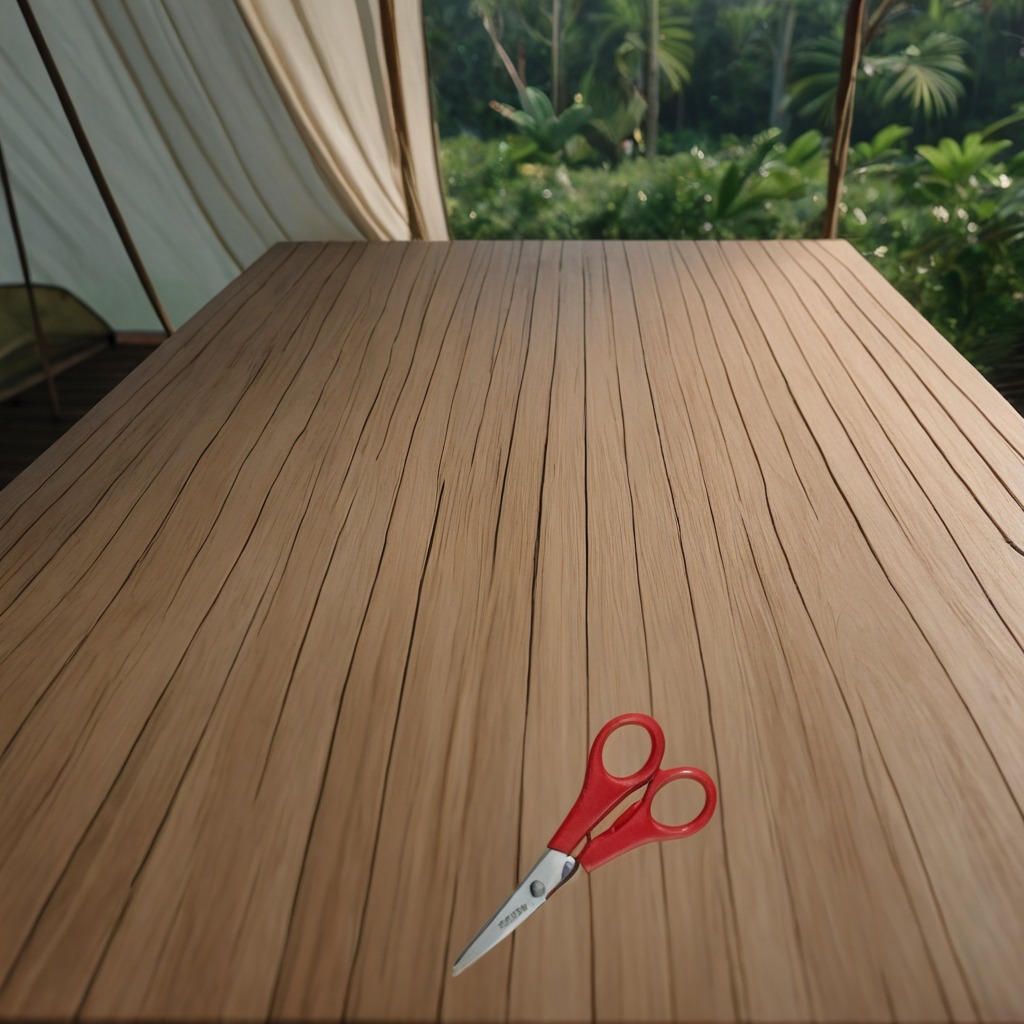
A scissor is lying on the wooden table.